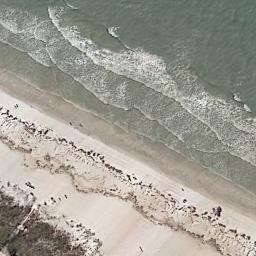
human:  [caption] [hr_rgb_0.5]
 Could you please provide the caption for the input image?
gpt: The beach is composed of light green seawater and a yellow coast with sparse green plants .

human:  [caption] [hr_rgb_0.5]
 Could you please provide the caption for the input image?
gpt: There are several red houses on the beach .

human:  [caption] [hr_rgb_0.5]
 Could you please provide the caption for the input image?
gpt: Crowds lined up on the beach and stared at the slightly writhing water .

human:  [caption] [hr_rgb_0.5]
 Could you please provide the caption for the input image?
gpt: The beach with khaki sand and some plants on the beach .

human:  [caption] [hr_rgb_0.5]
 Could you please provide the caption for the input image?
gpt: The grass is beside the beach .